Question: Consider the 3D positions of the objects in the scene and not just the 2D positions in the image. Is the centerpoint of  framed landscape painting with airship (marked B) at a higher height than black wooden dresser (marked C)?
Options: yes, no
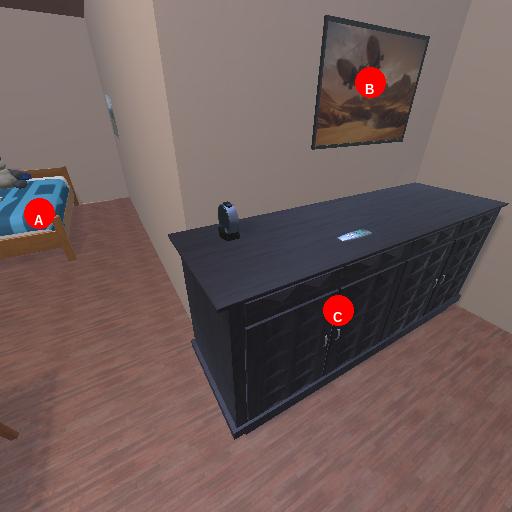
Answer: yes